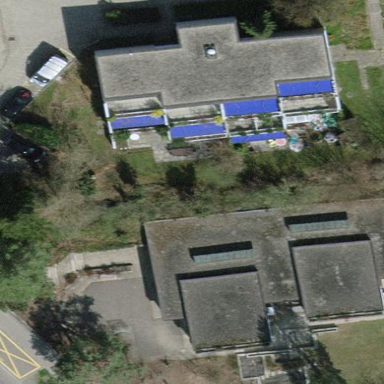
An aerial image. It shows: Kindergarten building.